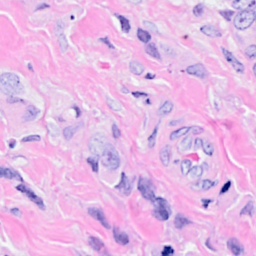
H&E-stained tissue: Breast